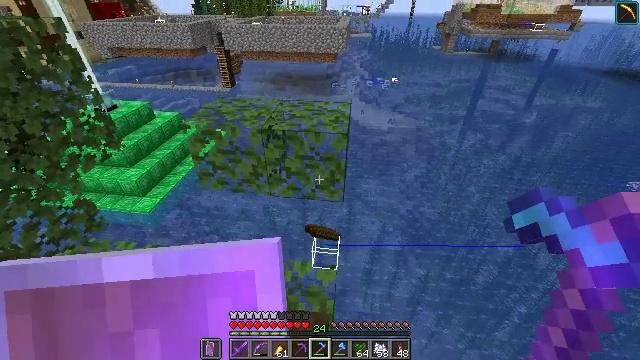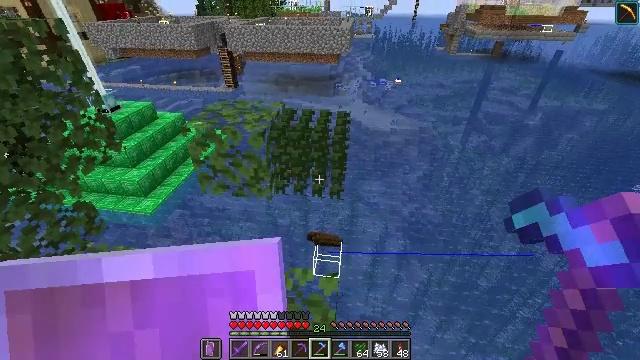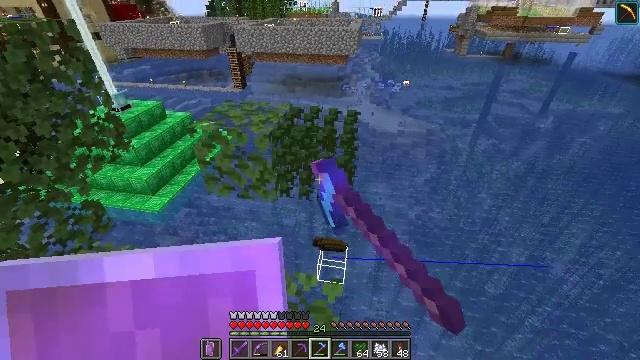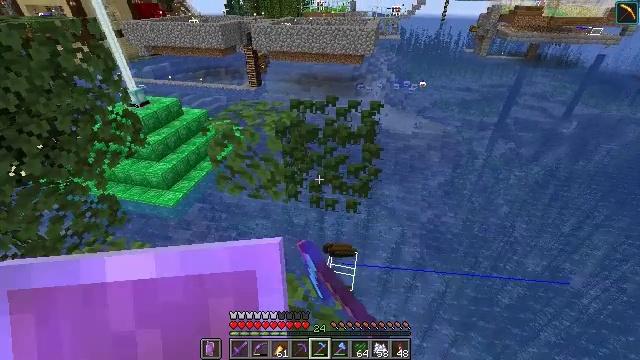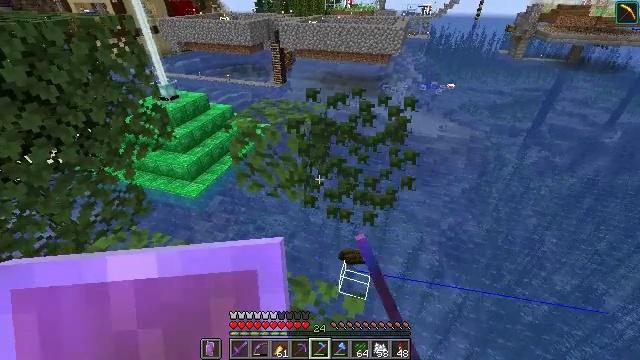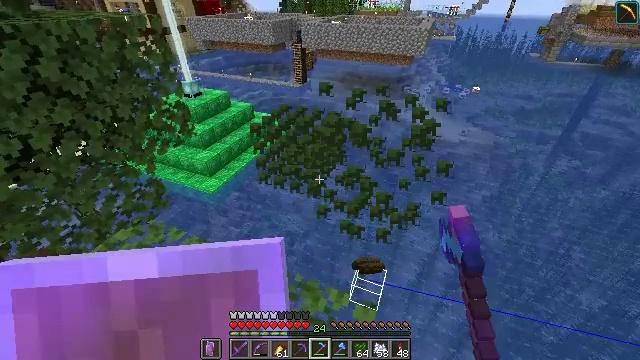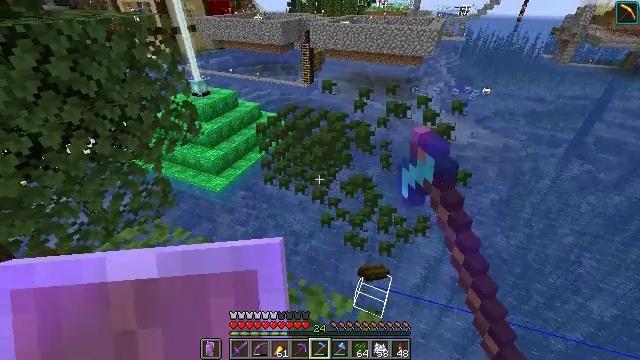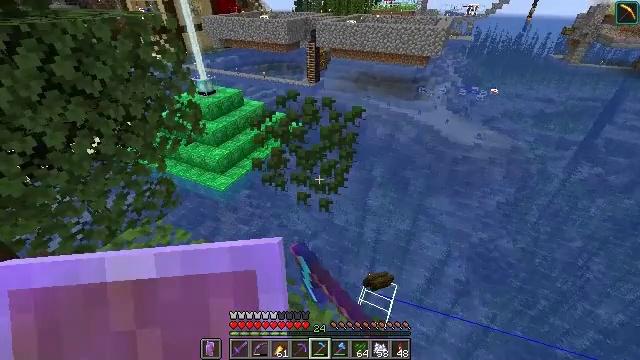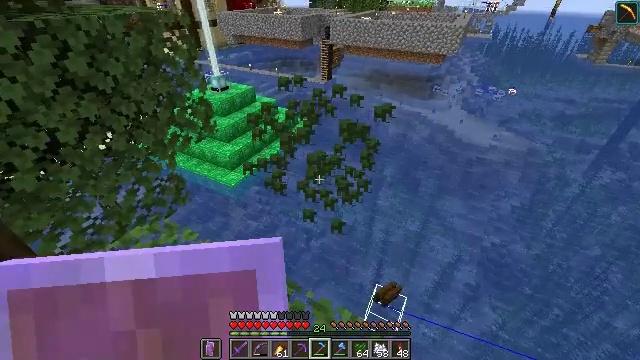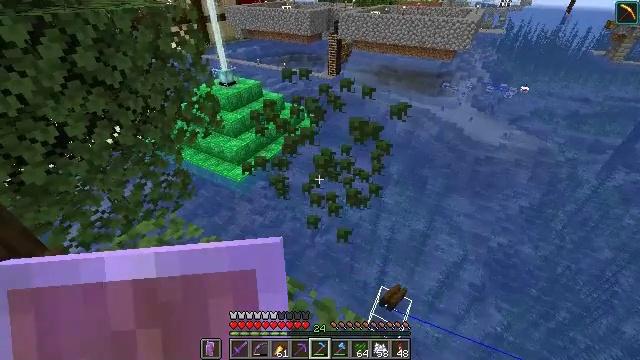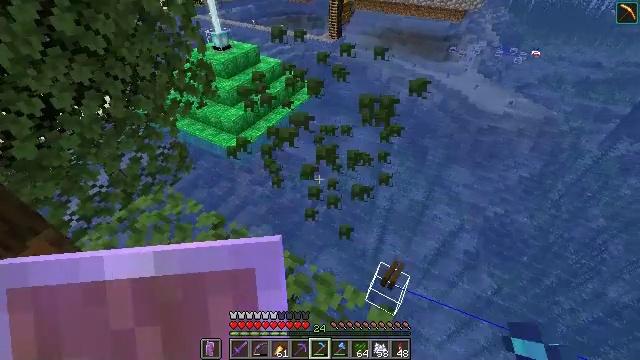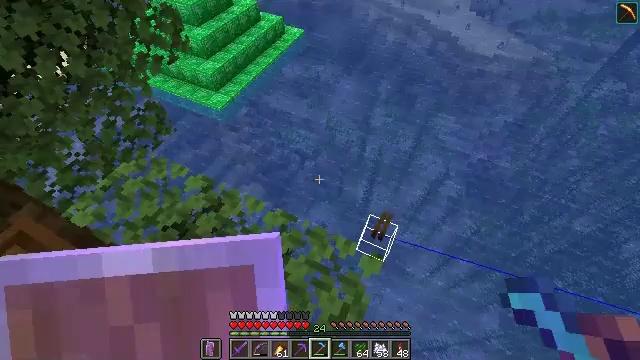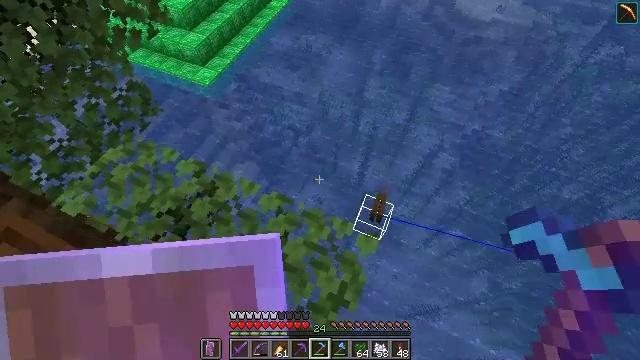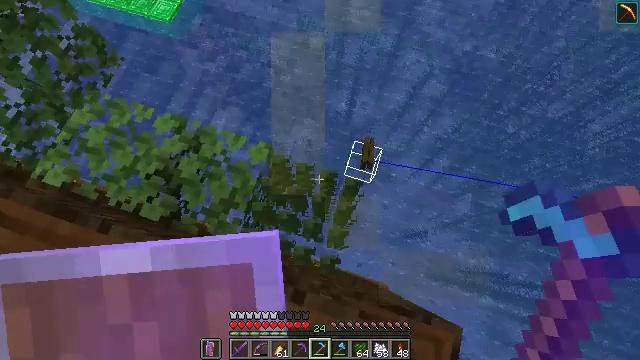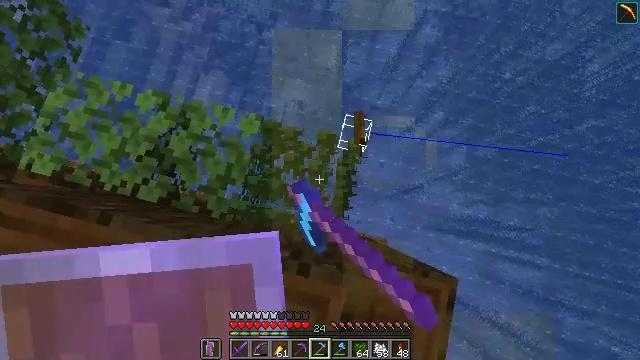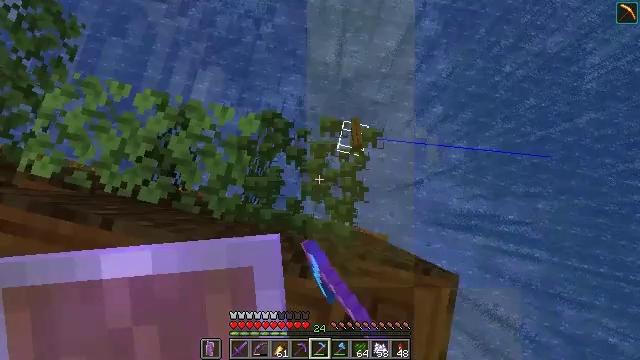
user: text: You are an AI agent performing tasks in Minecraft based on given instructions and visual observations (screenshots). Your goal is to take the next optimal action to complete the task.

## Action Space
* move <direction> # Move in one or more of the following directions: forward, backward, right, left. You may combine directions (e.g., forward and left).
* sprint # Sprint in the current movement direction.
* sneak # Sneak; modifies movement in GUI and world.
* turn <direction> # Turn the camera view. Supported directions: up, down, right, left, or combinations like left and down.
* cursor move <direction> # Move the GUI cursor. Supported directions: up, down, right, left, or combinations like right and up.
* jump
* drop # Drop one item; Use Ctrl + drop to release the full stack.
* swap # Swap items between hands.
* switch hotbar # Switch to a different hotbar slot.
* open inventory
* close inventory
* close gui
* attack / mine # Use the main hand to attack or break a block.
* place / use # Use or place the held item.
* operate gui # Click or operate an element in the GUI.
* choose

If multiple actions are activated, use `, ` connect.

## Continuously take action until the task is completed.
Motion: motion action
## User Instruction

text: Use shears to efficiently mine dark oak leaves.
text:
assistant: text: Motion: move forward, sneak, attack / mine
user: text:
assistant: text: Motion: move forward, sneak, turn left, attack / mine
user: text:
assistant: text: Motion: move forward, sneak, turn left, attack / mine
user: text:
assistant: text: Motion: move forward, sneak, turn left, attack / mine
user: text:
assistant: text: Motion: move forward, sneak, turn left, attack / mine
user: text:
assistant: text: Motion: move forward, sneak, turn left, attack / mine
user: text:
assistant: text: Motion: move forward, sneak, turn left, attack / mine
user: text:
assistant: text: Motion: move forward, sneak, turn left, attack / mine
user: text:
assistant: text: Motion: move forward, sneak, turn left, attack / mine
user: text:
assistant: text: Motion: move forward, sneak, turn down, attack / mine
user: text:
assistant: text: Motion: move forward, sneak, turn right and down, attack / mine
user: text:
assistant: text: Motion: move forward, sneak, turn right and down, attack / mine
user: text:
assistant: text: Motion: move forward, sneak, turn right and down, attack / mine
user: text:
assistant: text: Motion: move forward, sneak, turn right and down, attack / mine
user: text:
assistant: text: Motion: move forward, sneak, turn down, attack / mine
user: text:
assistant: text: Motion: move forward, sneak, attack / mine
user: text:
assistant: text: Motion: move forward, sneak, attack / mine
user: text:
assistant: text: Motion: move forward, sneak, turn left, attack / mine
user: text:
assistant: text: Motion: move forward, sneak, turn left, attack / mine
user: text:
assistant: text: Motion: move forward, sneak, turn left and up, attack / mine
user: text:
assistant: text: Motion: move forward, sneak, turn left and up, attack / mine
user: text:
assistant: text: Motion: move forward, sneak, turn left and up, attack / mine
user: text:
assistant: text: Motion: move forward, sneak, turn left and up, attack / mine
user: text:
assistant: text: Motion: move forward, sneak, turn left and up, attack / mine
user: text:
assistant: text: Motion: move forward, sneak, turn left and up, attack / mine
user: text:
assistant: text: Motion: move forward, sneak, turn left and up, attack / mine
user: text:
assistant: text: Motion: move forward, sneak, turn left, attack / mine
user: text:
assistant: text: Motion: move forward, sneak, attack / mine
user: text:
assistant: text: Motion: move forward, sneak, turn up, attack / mine
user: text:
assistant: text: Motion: move forward, sneak, turn left and up, attack / mine